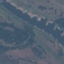
Label: River